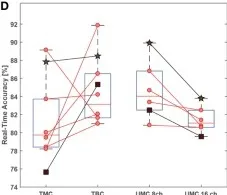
Real-time accuracy.
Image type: chart (chart)